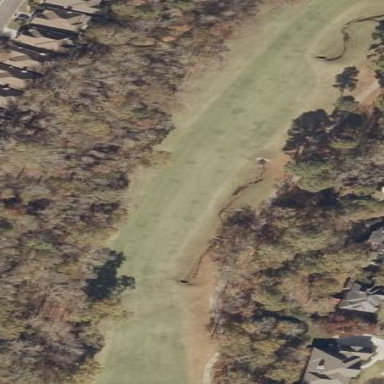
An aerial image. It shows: Golf fairway in the image.